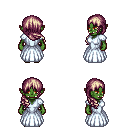
a pixel art fantasy rpg character, female body template, orc, green skin, underdress, gold greaves, white blonde right-swept hairstyle, brown slippers, four views (front, back, left, right), 2x2 character sprite sheet, small pixel art, hard edges, no anti-aliasing